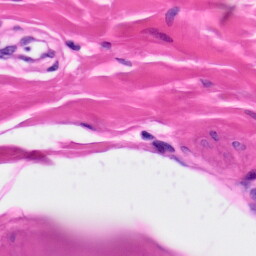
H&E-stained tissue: Skin